Field crop: maize
Growth stage: 1
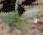
Species: datura